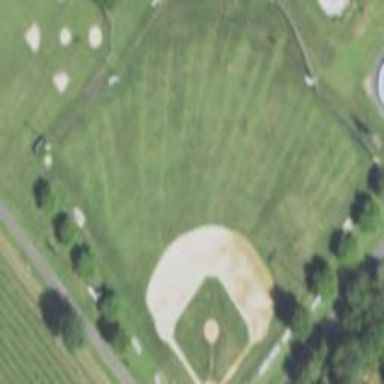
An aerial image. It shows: Baseball pitch for leisure land.